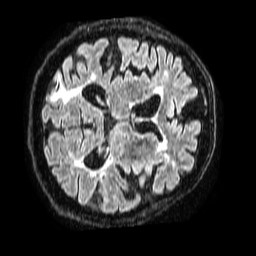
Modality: FLAIR
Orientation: axial
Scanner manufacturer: philips
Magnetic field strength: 1.5 T
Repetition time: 4.8 s
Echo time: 0.3 s